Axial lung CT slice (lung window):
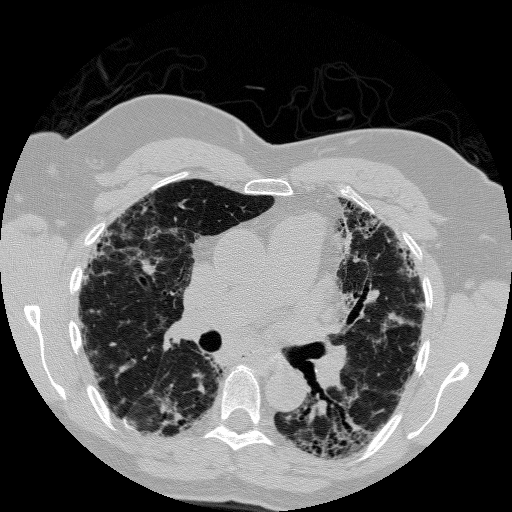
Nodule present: no